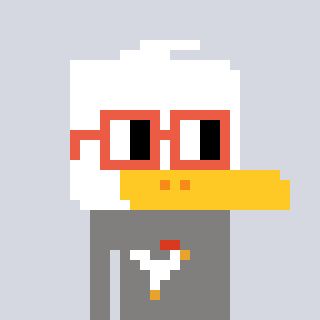
a pixel art character with square orange glasses, a duck-shaped head and a bluegrey-colored body on a cool background